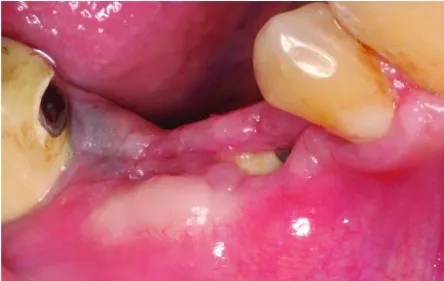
The patient at 4 weeks follow-up.
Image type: pathology (fish)